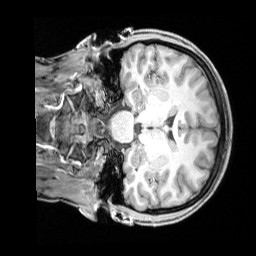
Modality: T1w
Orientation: coronal
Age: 24
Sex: female
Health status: healthy
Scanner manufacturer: siemens
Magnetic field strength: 3 T
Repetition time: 1.65 s
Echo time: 0.00182 s